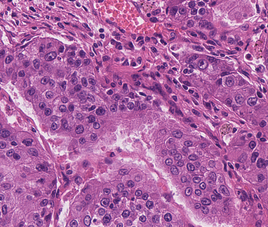
Tumor epithelial tissue: yes
Tumor-associated stroma tissue: yes
Normal tissue: no